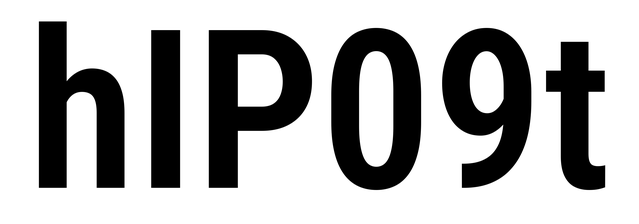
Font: Roboto_Condensed_SemiBold